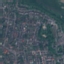
Label: Residential